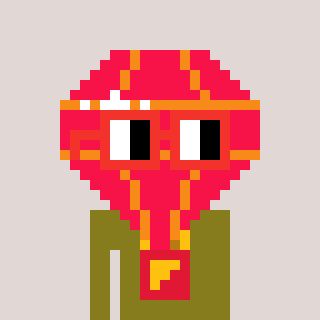
a pixel art character with square red glasses, a red diamond-shaped head and a gunk-colored body on a warm background